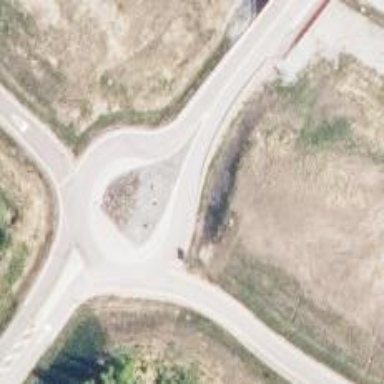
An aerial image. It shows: Unclassified road with asphalt surface leading to roundabout.